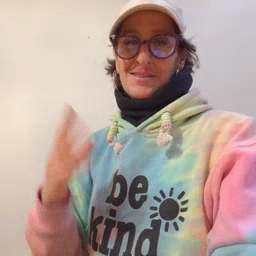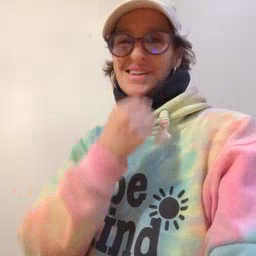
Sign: pretty